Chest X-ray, PA view. Patient: 51 years old, sex F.
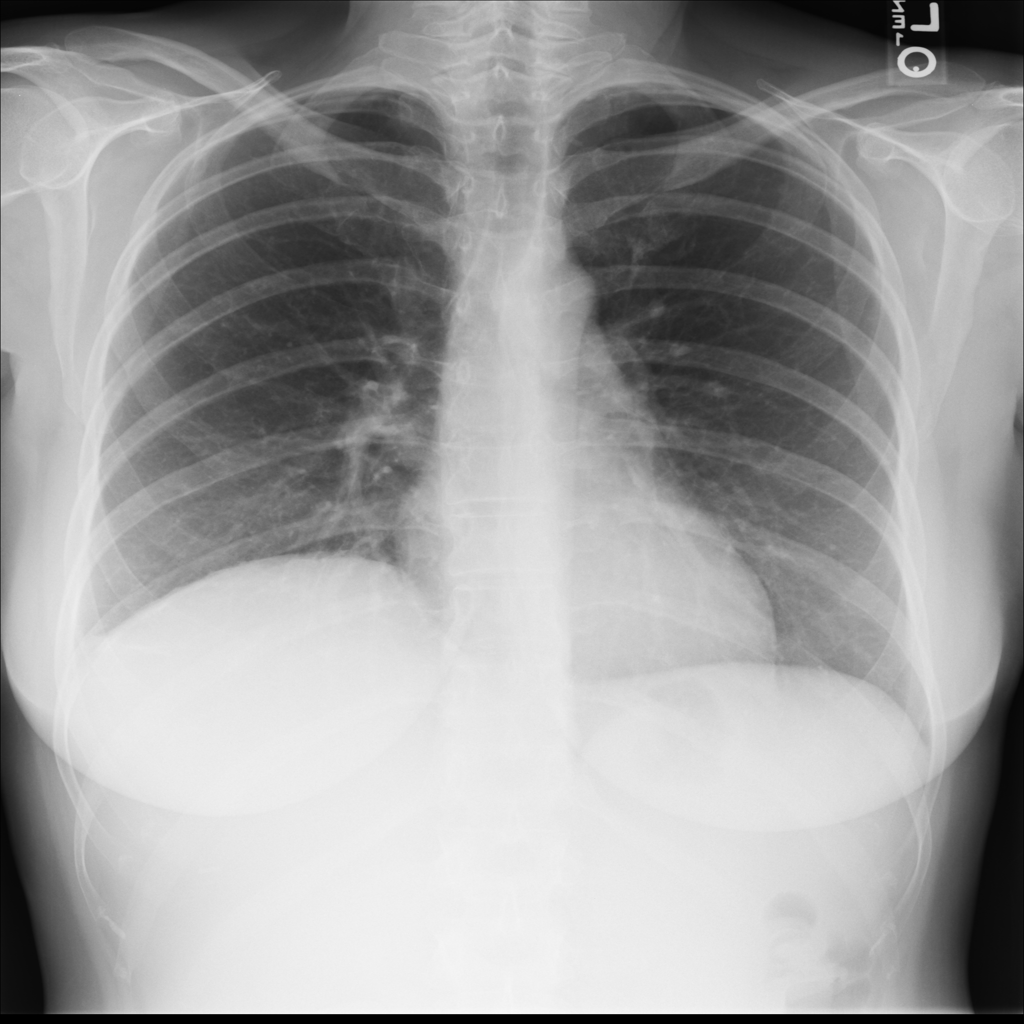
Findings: No Finding